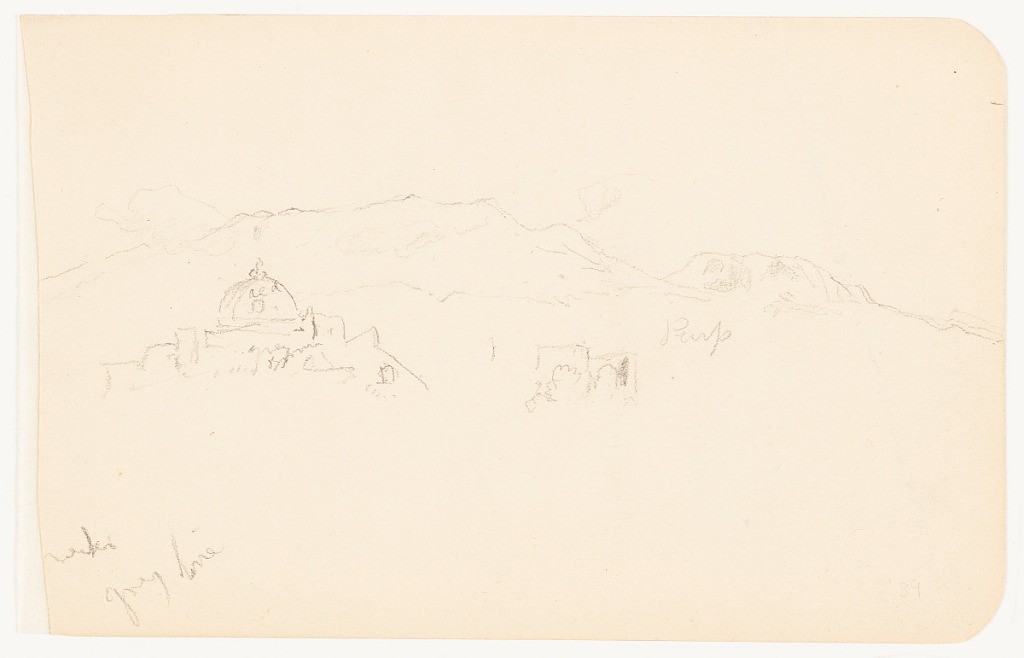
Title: Church and Mountain Range, Mexico
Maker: Frederic Edwin Church, American, 1826–1900
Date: February–April 1889
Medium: Graphite on off-white wove paper; verso: graphite
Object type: Drawing
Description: Landscape and architecture sketch showing a view of a large, domed church in Mexico, backdropped by a large, rugged mountain. In the middle distance at center left, the church's immense dome bulges out of a complex of other church structures. Treetops or bushes are visible around the bases of these buildings. In the background at center left, a large, wide mountain with three sharp peaks backdrops the dome, while at center right, a shorter, flatter mountain is visible.

Verso: Minimal landscape sketch from Mexico showing the contour of a rugged mountain range at far right. Likely part of a larger panoramic view.